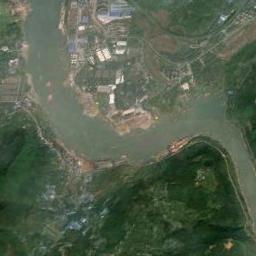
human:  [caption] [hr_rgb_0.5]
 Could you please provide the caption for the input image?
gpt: A light green river curved into an S-shape with green forests and bustling cities on both sides of the bank .

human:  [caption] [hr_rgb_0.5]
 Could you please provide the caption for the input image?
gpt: The river goes through houses and grass .

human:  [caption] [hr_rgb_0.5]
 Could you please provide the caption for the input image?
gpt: The green river with a winding bank is between some buildings and the mountainous area .

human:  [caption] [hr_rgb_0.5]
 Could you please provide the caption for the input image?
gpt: Many trees are around the river .

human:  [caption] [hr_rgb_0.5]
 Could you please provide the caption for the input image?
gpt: There are some green forests and buildings near the river .